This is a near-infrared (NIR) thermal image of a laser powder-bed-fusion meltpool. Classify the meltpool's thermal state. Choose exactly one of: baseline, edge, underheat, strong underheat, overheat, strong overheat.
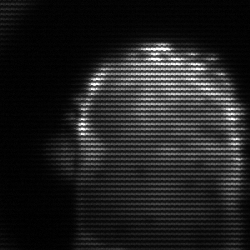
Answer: baseline